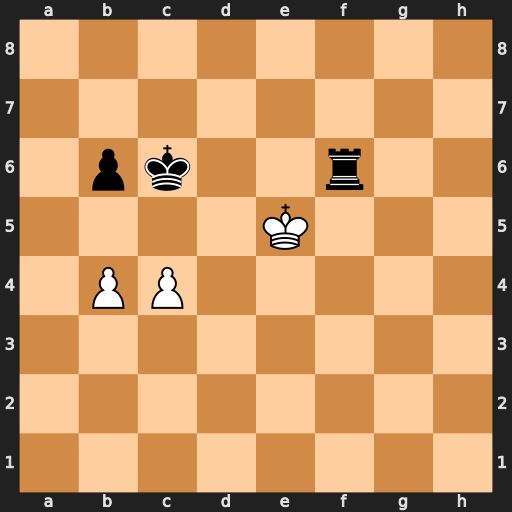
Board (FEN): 8/8/1pk2r2/4K3/1PP5/8/8/8
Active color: w
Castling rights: -
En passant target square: -
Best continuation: Kxf6 Kd6 Kf5